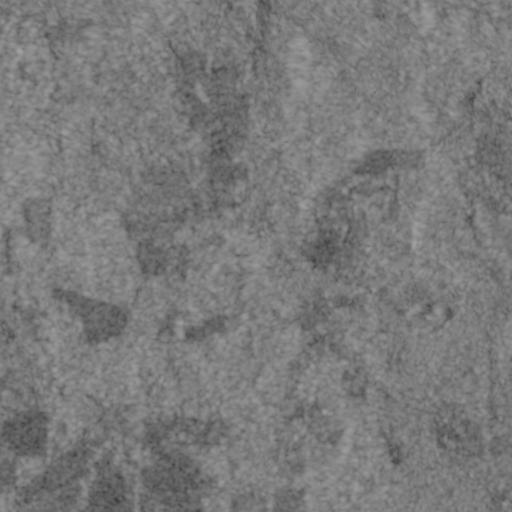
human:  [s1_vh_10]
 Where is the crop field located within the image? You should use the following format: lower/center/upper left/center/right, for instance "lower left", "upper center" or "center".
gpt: The crop field is located in the lower left of the image.
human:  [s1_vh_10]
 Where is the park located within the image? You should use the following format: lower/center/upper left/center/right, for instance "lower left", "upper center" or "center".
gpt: There is no park in the image.

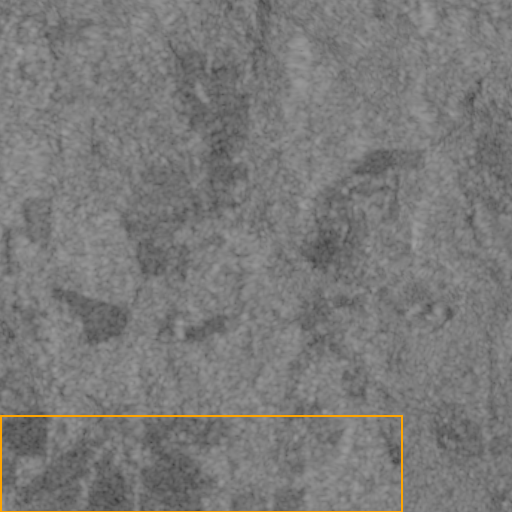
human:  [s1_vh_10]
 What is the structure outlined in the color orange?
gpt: The structure outlined in orange is a crop field.
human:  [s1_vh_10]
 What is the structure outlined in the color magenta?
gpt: There is no magenta outline.